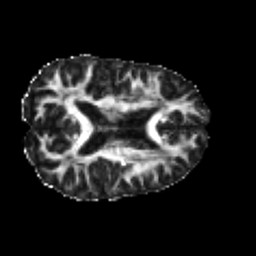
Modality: FA
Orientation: axial
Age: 24
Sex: male
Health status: healthy
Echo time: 0.074 s